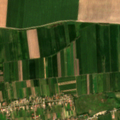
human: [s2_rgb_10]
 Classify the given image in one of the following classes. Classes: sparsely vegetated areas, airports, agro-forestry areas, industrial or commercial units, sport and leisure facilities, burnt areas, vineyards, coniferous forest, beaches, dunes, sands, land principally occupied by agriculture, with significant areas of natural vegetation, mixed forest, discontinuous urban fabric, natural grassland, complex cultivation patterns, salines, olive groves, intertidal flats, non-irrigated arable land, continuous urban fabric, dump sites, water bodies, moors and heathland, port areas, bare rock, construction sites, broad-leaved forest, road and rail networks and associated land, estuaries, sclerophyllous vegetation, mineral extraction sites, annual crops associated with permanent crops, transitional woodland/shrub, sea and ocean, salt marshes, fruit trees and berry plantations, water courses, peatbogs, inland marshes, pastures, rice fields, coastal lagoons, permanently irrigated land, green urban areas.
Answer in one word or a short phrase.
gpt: discontinuous urban fabric, non-irrigated arable land, complex cultivation patterns